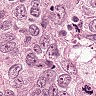
Metastatic tissue present: yes